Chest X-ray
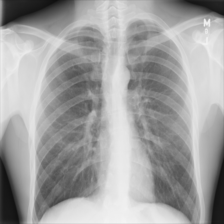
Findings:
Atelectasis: negative
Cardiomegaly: negative
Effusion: negative
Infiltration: negative
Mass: negative
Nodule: negative
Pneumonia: negative
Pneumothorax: negative
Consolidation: negative
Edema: negative
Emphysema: negative
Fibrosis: negative
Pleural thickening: negative
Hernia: negative